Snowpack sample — Buffalo Mountain, Silverthorne, Colorado, USA (2/22/26, 2:02 PM MST)
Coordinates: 39.622, -106.113
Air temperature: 33 °F
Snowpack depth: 63 cm
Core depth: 20 cm
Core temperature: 23 °F
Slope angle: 11°, slope face: 116°
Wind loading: low
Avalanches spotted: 0
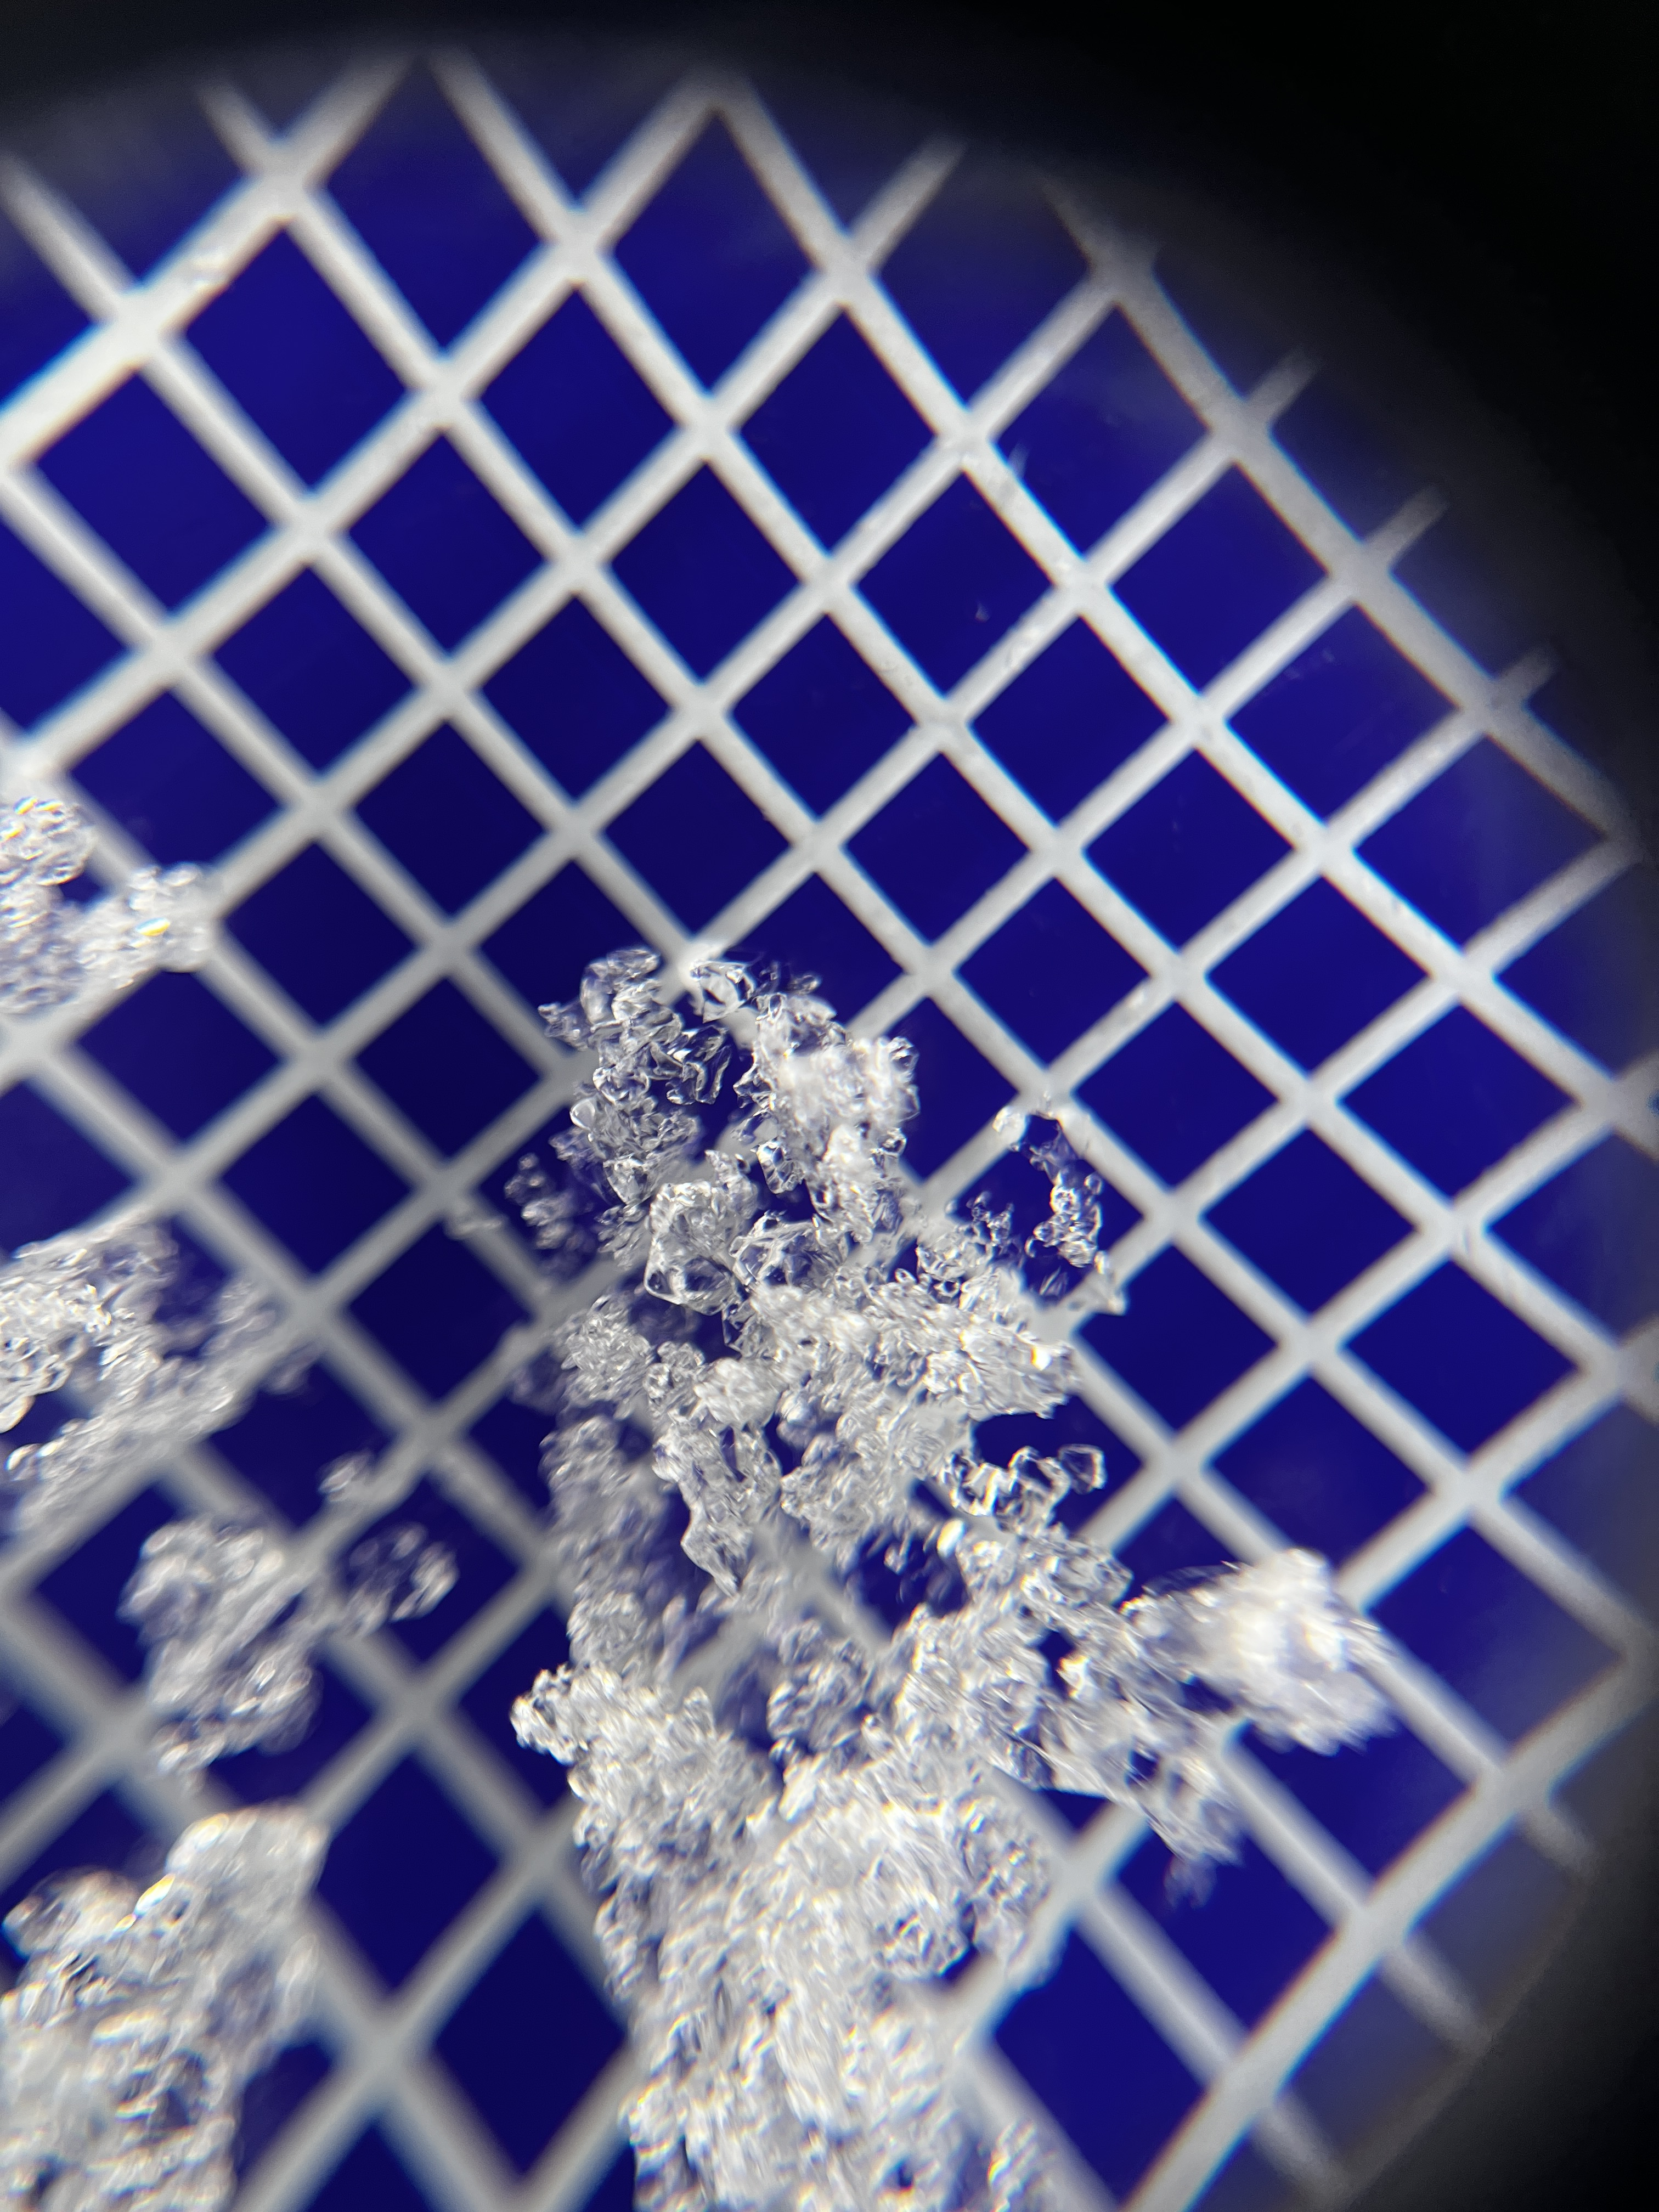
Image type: magnified_profile
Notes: In a firebreak similar to site 1, minimal wind loading with no spotted avalanches (not many faces in view though)